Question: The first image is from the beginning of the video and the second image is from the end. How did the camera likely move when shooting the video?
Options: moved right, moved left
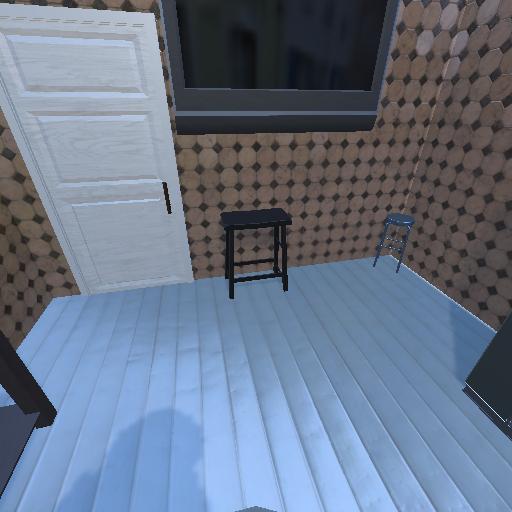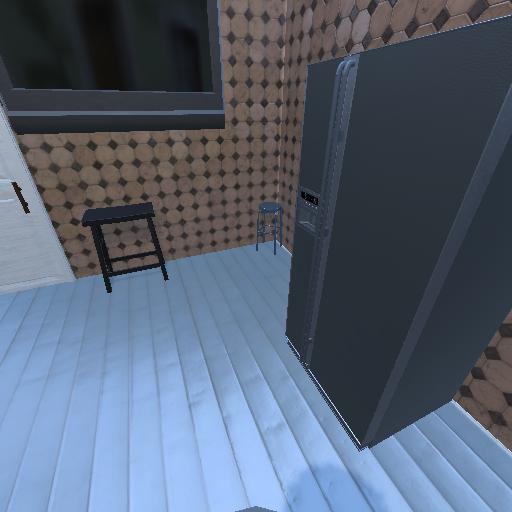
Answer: moved right